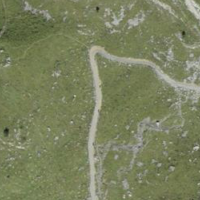
EUNIS habitat code: 23
Species observed at this site:
Astrantia major
Saxifraga paniculata
Vanessa cardui
Plantago media
Aglais urticae